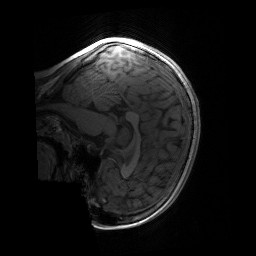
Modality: T1w
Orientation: sagittal
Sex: male
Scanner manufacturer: siemens
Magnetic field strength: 3 T
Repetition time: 1.9 s
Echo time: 0.00243 s